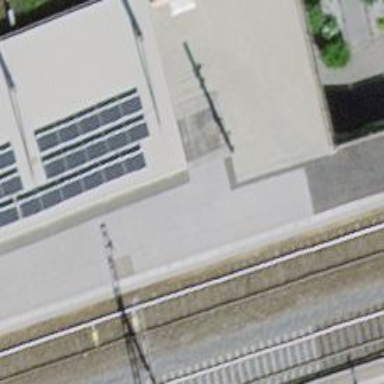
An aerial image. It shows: Electrified rail siding with contact line.